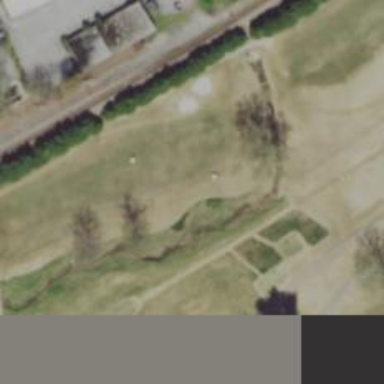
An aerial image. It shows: Golf path.